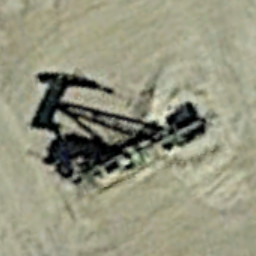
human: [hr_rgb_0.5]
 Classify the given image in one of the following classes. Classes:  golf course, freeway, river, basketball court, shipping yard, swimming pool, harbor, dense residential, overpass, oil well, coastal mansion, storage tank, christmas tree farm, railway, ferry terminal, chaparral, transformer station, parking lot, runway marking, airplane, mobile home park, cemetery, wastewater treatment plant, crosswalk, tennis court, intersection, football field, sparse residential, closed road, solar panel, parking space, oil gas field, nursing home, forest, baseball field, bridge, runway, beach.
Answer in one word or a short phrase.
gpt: oil well